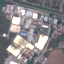
Label: Industrial